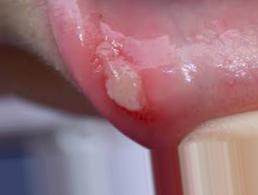
Condition: Mouth Ulcer